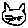
Label: cat